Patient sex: M
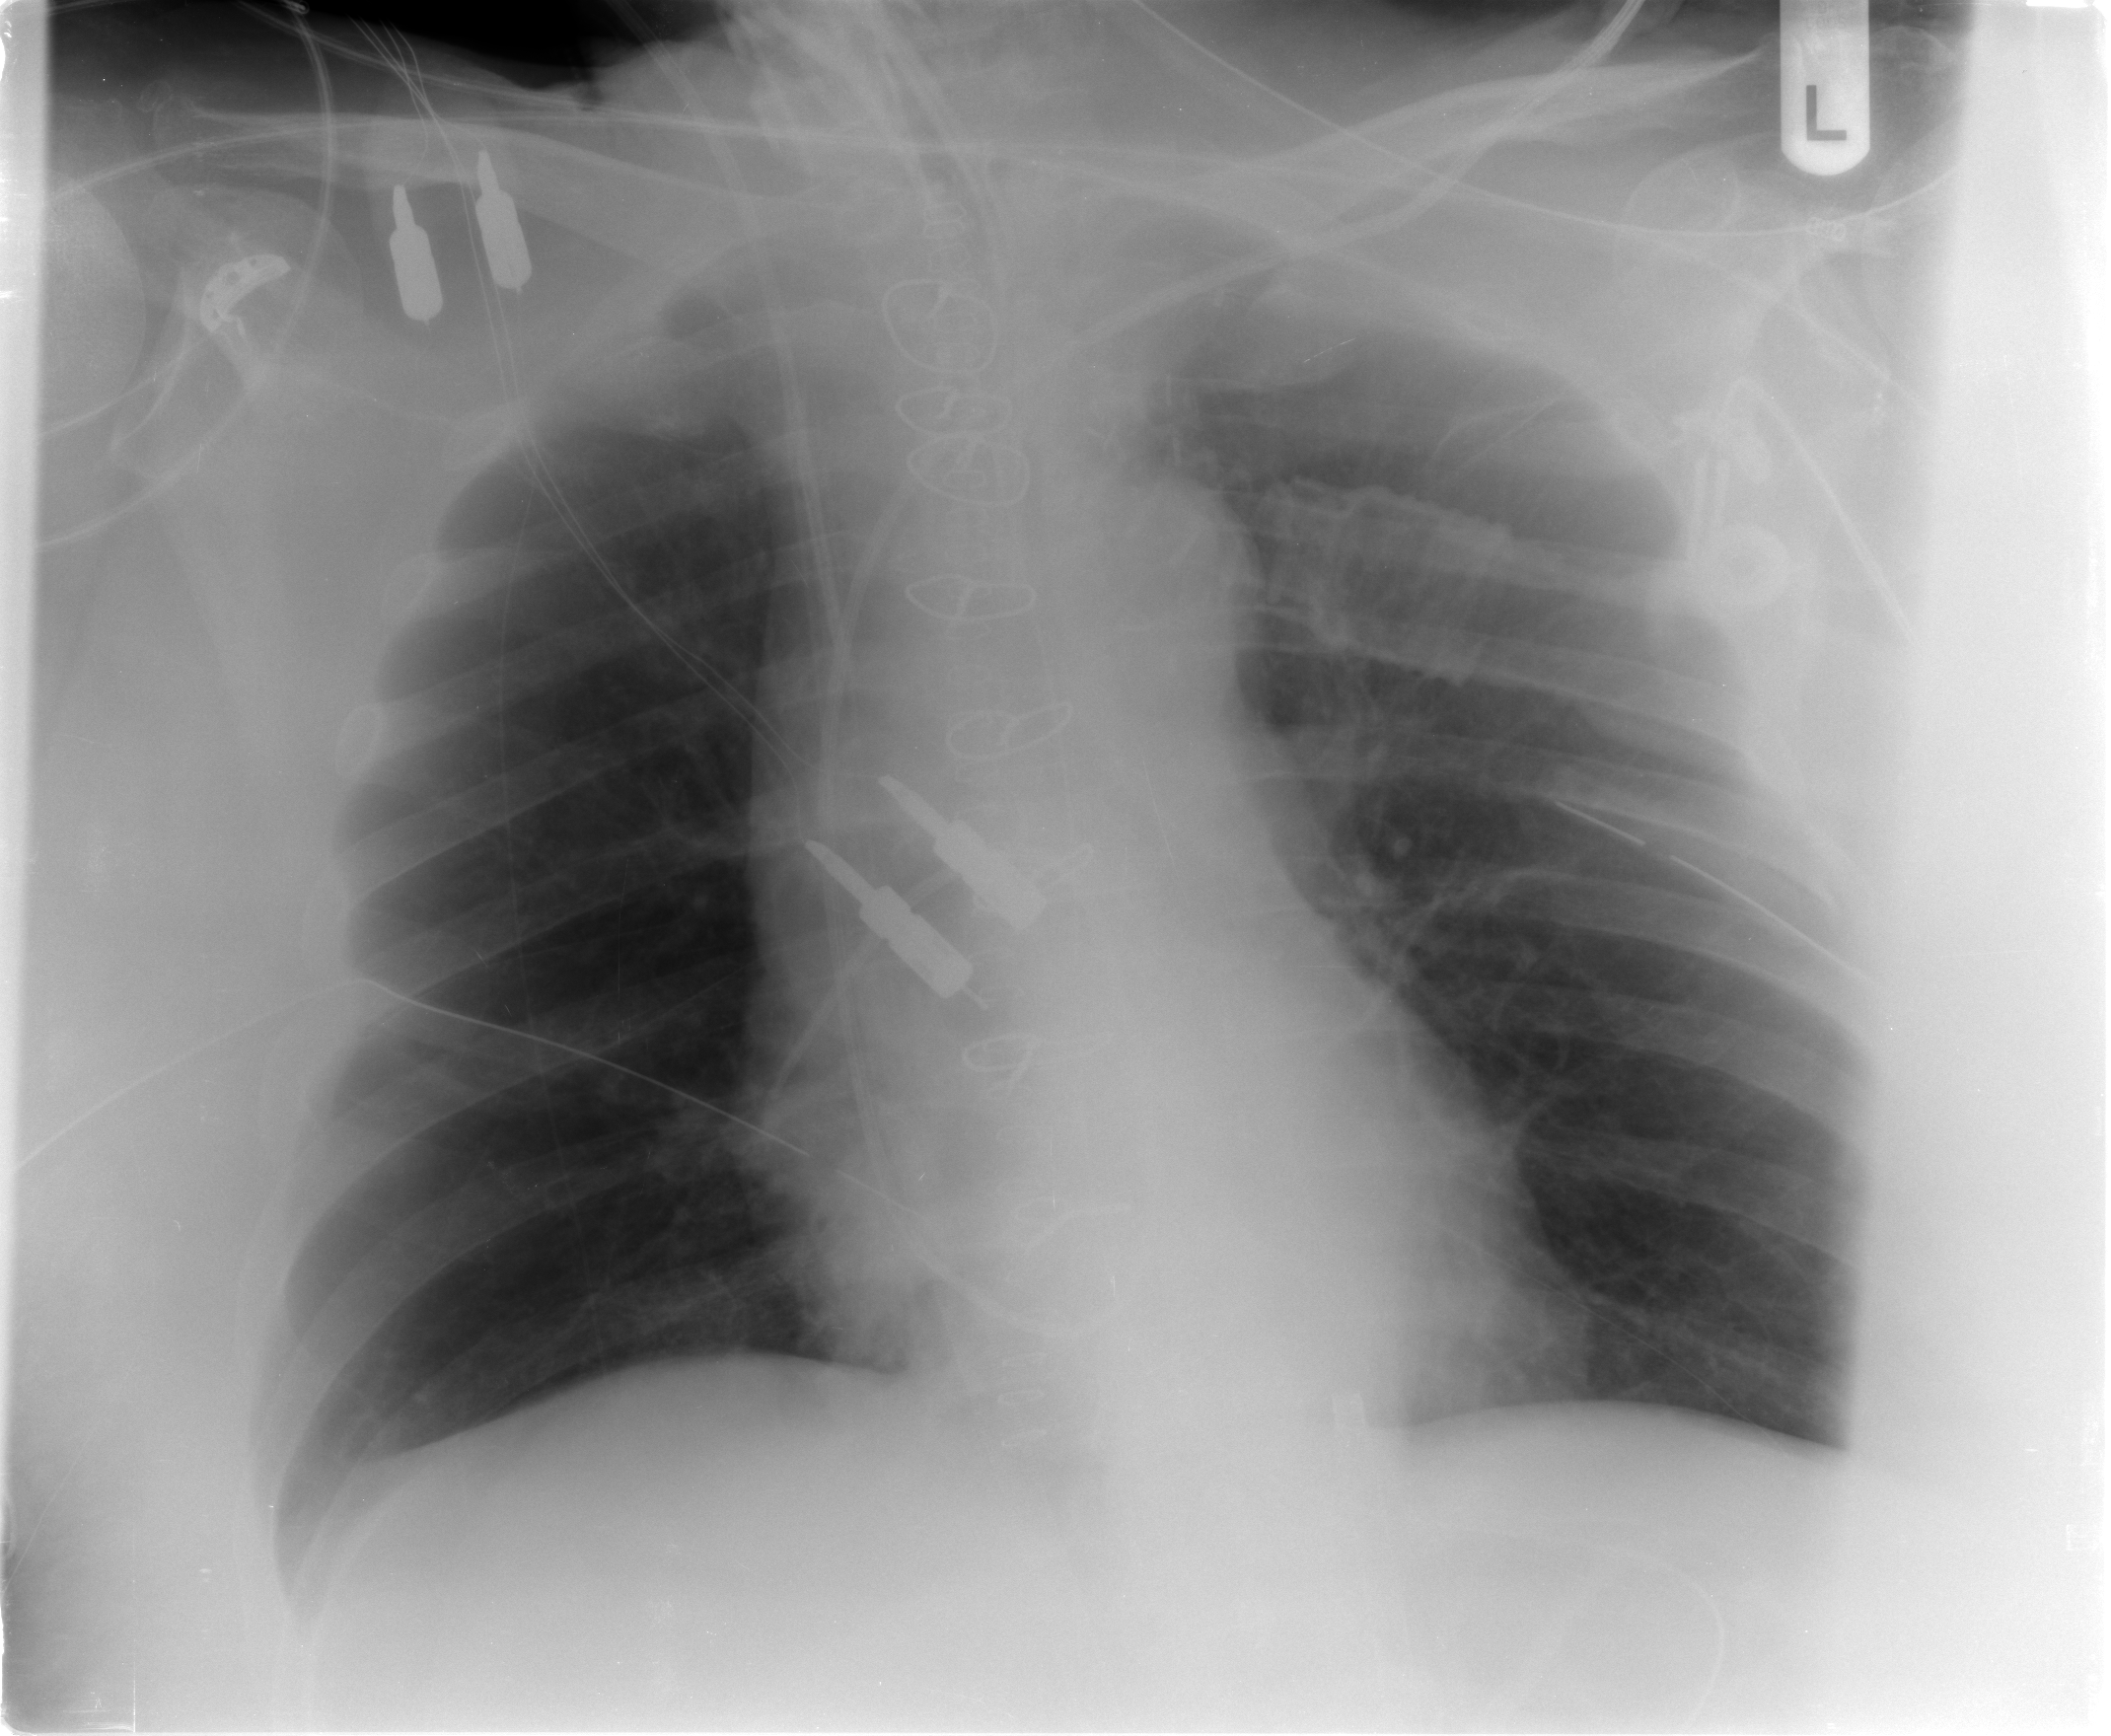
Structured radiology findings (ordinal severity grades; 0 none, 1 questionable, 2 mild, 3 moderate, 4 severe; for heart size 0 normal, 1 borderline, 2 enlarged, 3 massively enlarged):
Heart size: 0
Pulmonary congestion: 0
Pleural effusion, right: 1
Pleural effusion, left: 0
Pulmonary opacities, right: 0
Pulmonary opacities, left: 0
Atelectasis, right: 0
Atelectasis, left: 0